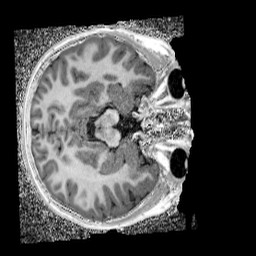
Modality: UNIT1_denoised
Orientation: axial
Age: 9
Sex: male
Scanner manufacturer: siemens
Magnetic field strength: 3 T
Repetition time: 4 s
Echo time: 0.00299 s